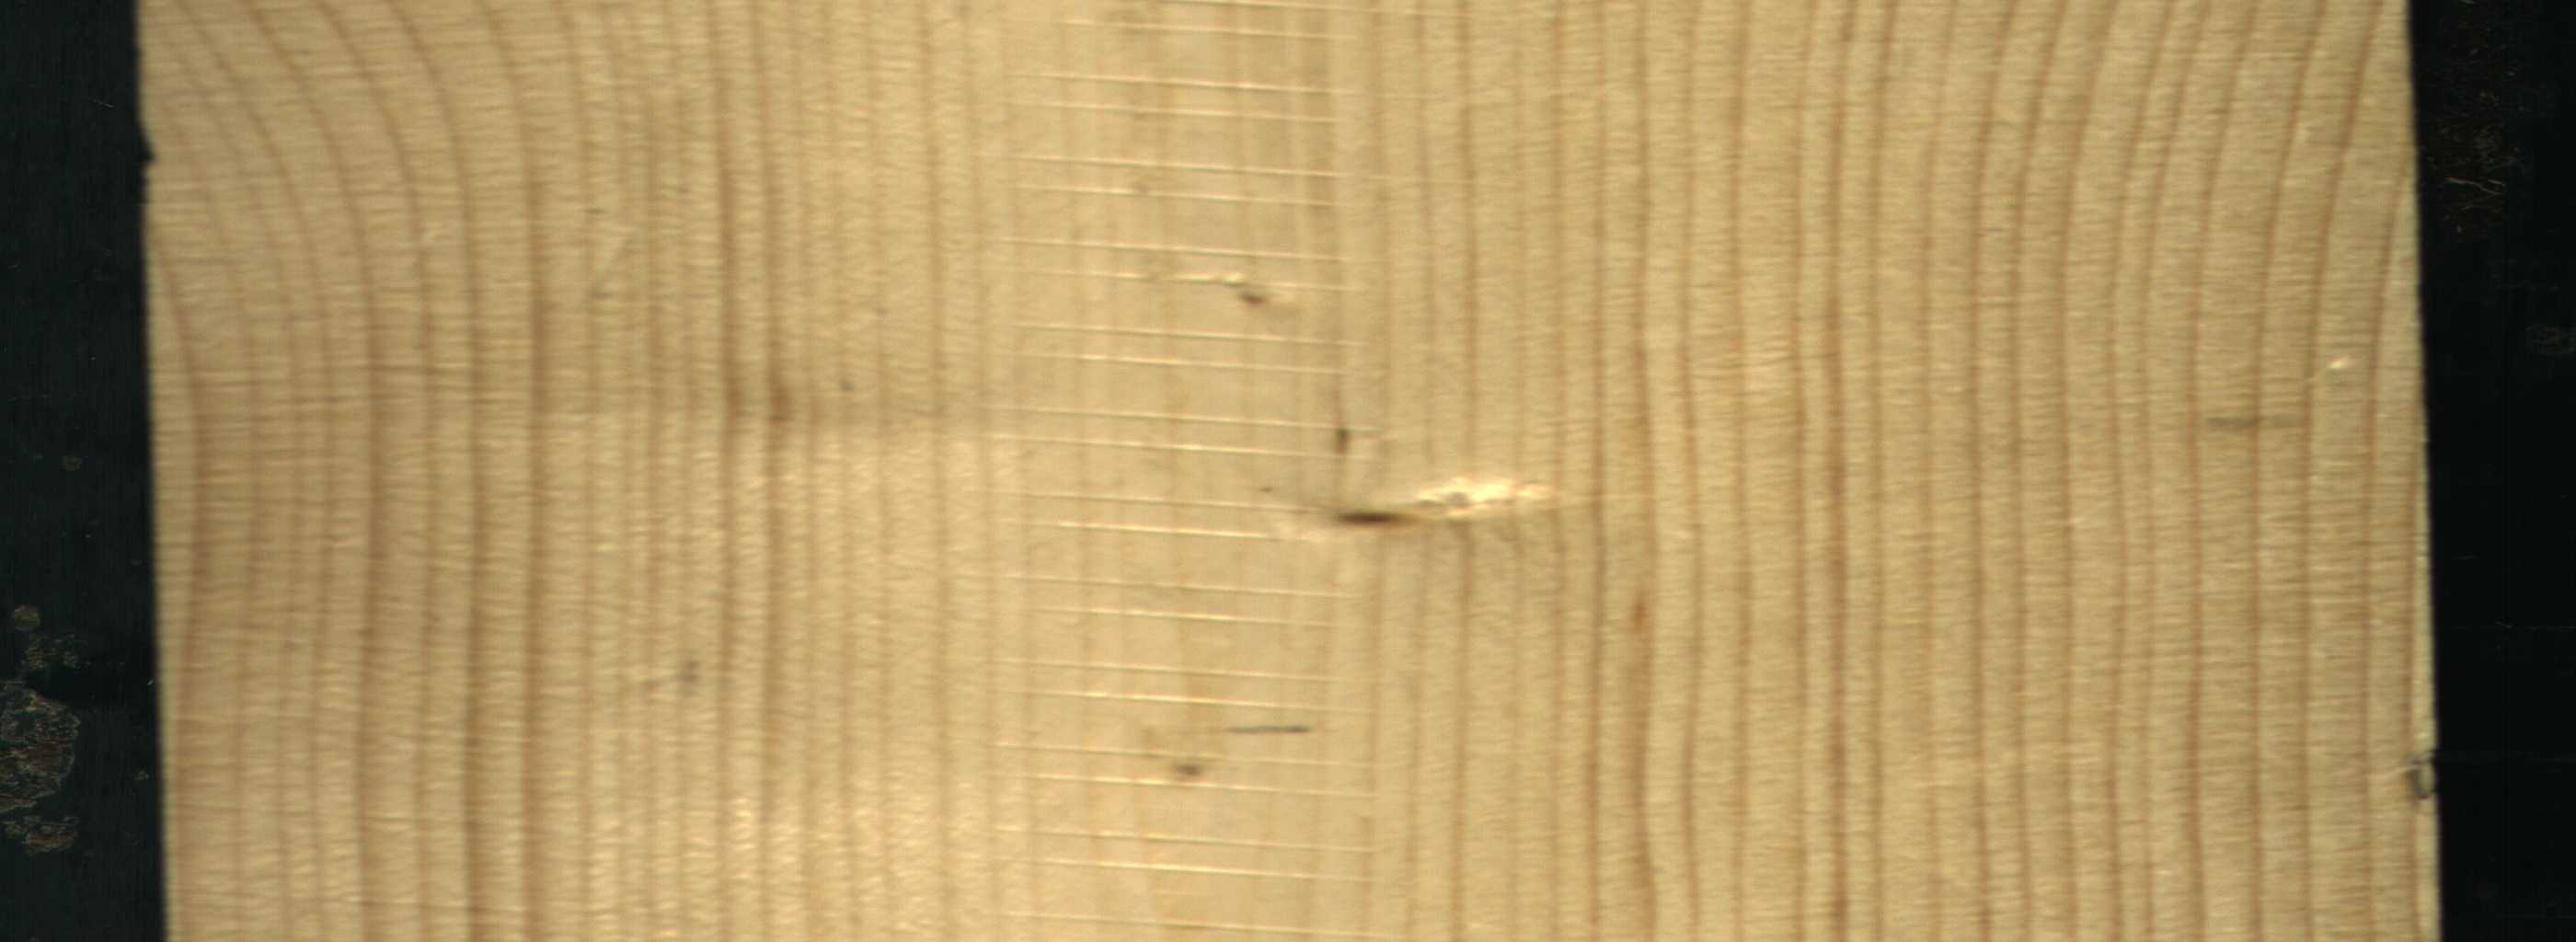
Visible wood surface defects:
Live_Knot